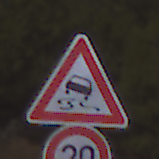
Verkehrszeichen: SchleuderOderRutschgefahr
Zusatzzeichen unten: Geschwindigkeit20
Umgebung: Outdoor, Nature
Tageszeit: MorningAfternoon
Wetter: PartlyCloudy
Licht: Natural
Jahreszeit: NotSpecified
Kontrast: HighContrast